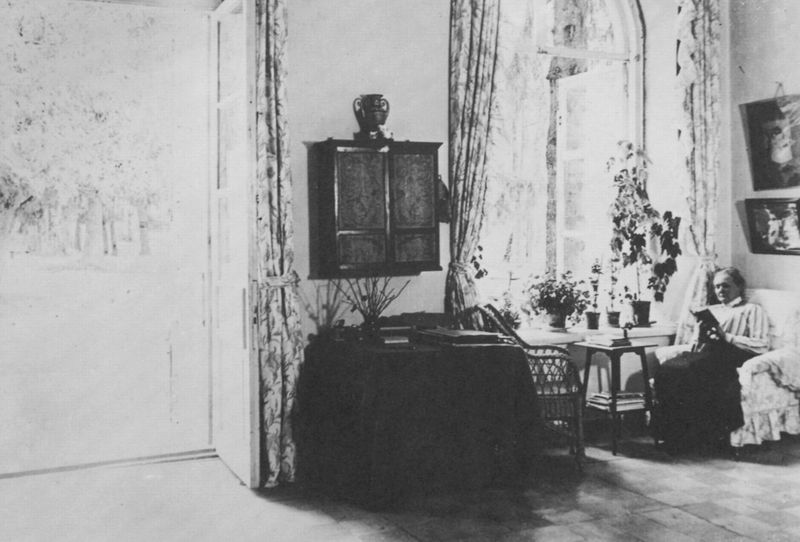
Titel: Fürst Jewgenij Nikolajewitsch Trubezkoj mit seiner Familie in ihrem Landhaus in Begutschino
Künstler: Russischer Photograph
Schlagwörter: blätter, dunkel, mann, schatten, weiß, bäume, sitzen, blume, blumen, fenster, frau, glas, grau, hell, kleid, licht, raum, schwarz, stuhl, stühle, tisch, tür, zimmer, ausblick, rock, wand, bluse, bild, innenraum, möbel, tischdecke, vorhang, sonne, interieur, sessel, sitzend, pflanze, pflanzen, garten, henkel, krug, vase, balkon, blumentopf, sommer, bilder, schrank, sofa, wohnzimmer, parkett, gardine, gardinen, vorhänge, büste, lesen, gestreift, tischchen, lichteinfall, foto, fotografie, blumentöpfe, buch, schwarz-weiss, biedermeier, wandschrank, geistlichkeit, ausgang, balkontür, mobiliar, leser, volant, lesend, schränkchen, topfpflanzen, korbstuhl, blumenstöcke, austritt, landsitz, fenser, korbsessel, rattan, fotogrfie, jahrhunderwende, liest, korbstühle, mobilar, balkontüre, blumentisch, ferienresidenz, gartena, hängeschrank, usblick